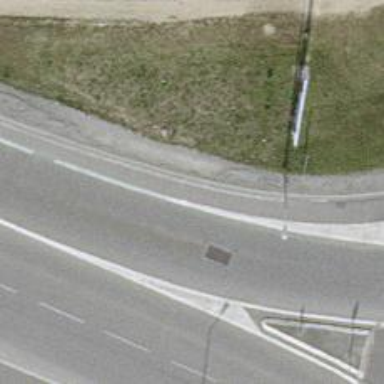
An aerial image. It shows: Asphalt cycleway with adjacent asphalt footway.